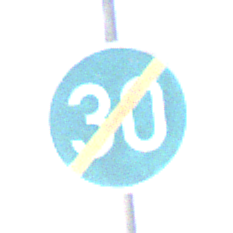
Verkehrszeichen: EndeMindestgeschwindigkeit
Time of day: Night
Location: Outdoor (Nature)
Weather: Clear
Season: NotSpecified
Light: Natural